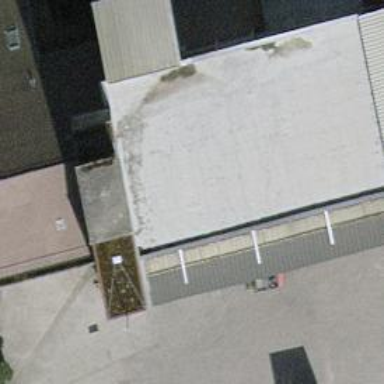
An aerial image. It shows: Industrial building.